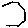
Label: hexagon